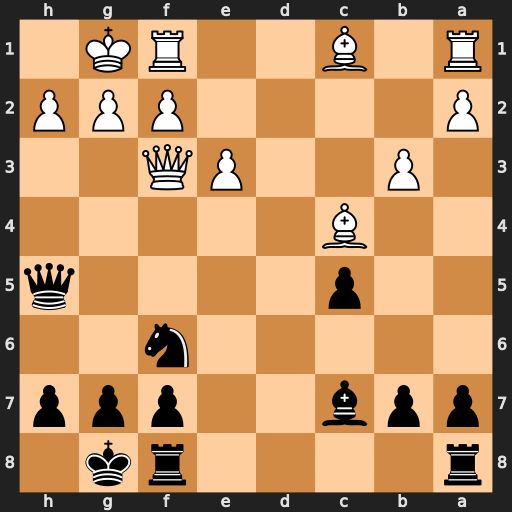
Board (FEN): r4rk1/ppb2ppp/5n2/2p4q/2B5/1P2PQ2/P4PPP/R1B2RK1
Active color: b
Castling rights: -
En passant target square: -
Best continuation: Qxh2#